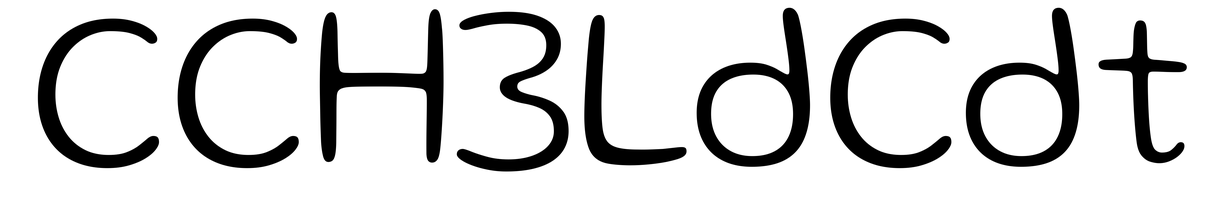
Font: Gluten_ExtraLight